Field crop: maize
Growth stage: 2
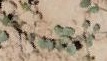
Species: convolvulus